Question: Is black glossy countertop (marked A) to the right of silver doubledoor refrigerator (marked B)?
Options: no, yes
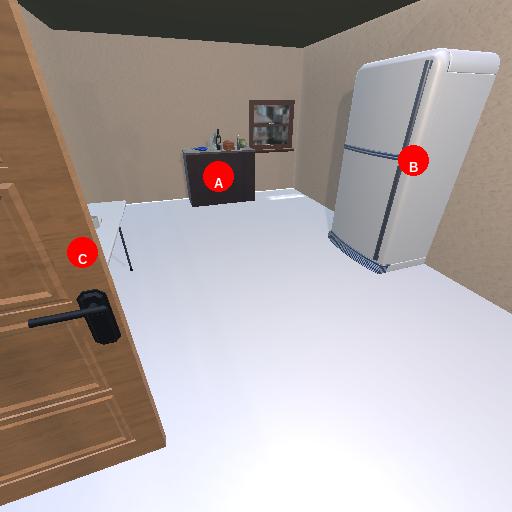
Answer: no